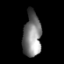
Tissue: prostate
Cell type: T cells
Senescence score: 0.7243
Nuclear area (px): 795
Mean DAPI intensity: 125.253